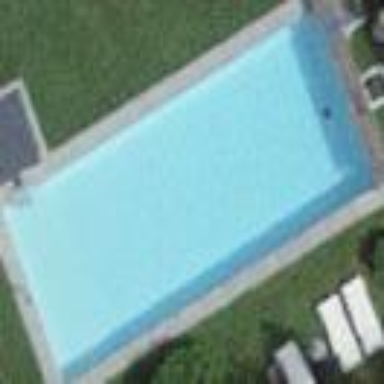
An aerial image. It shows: Swimming pool located in leisure land.